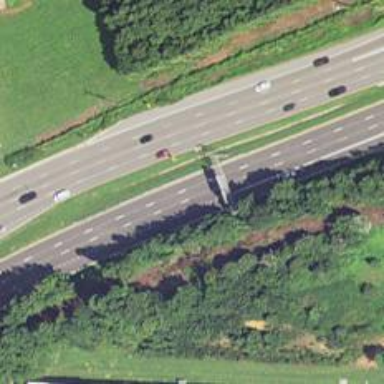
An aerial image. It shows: Motorway junction.